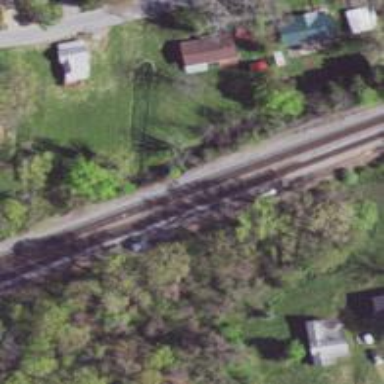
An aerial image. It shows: Railway crossover.